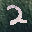
Label: 2